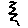
Label: zigzag